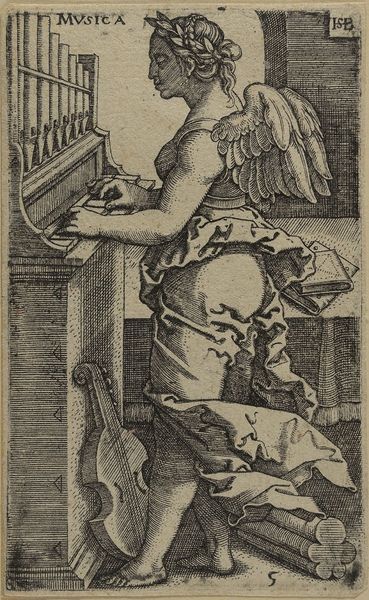
Titel: Die Musik aus der Folge der sieben freien Künste
Künstler: Hans Sebald Beham
Standort: Hamburg
Institution: Museum für Kunst und Gewerbe Hamburg
Schlagwörter: renaissance, papier, grafik, graphik, musizieren, fotografie, photographie, druckgraphik, druckgrafik, stich, lorbeer, lorbeerkranz, orgel, freien, kupferstich, saiteninstrumente, reproduktionen, druckerzeugnisse, musica, krönung, ornamentstich, künste